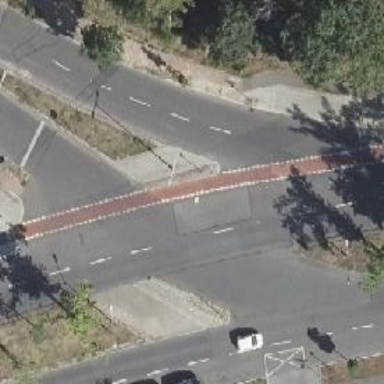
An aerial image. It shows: Secondary road with asphalt surface and cycle track on the right.